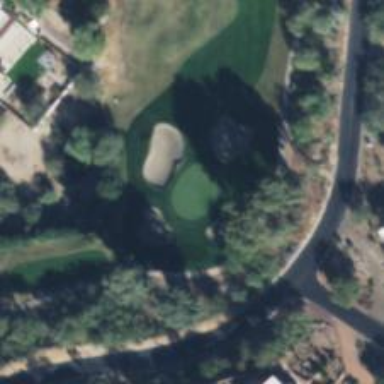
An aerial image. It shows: Golf hole.